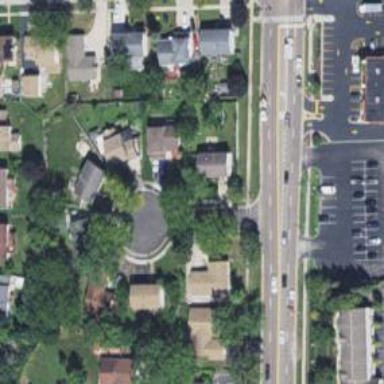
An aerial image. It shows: Residential road with asphalt surface and separate sidewalk.